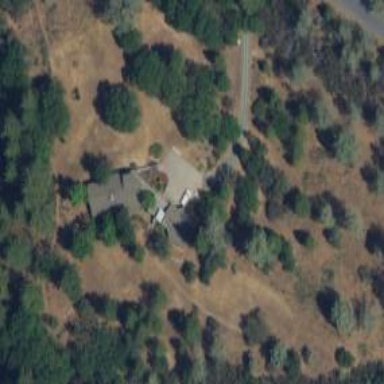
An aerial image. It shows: Driveway.